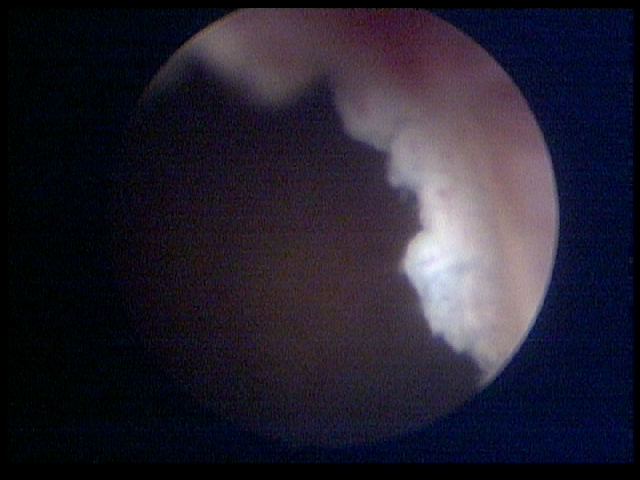
Modality: WLC
Class: Malignant
Subclass: LowGradePapillary
Lesion: L4
Stage: Ta
Morphology: Papillary
Bladder cancer association: Yes